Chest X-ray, PA view. Patient: 60 years old, sex M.
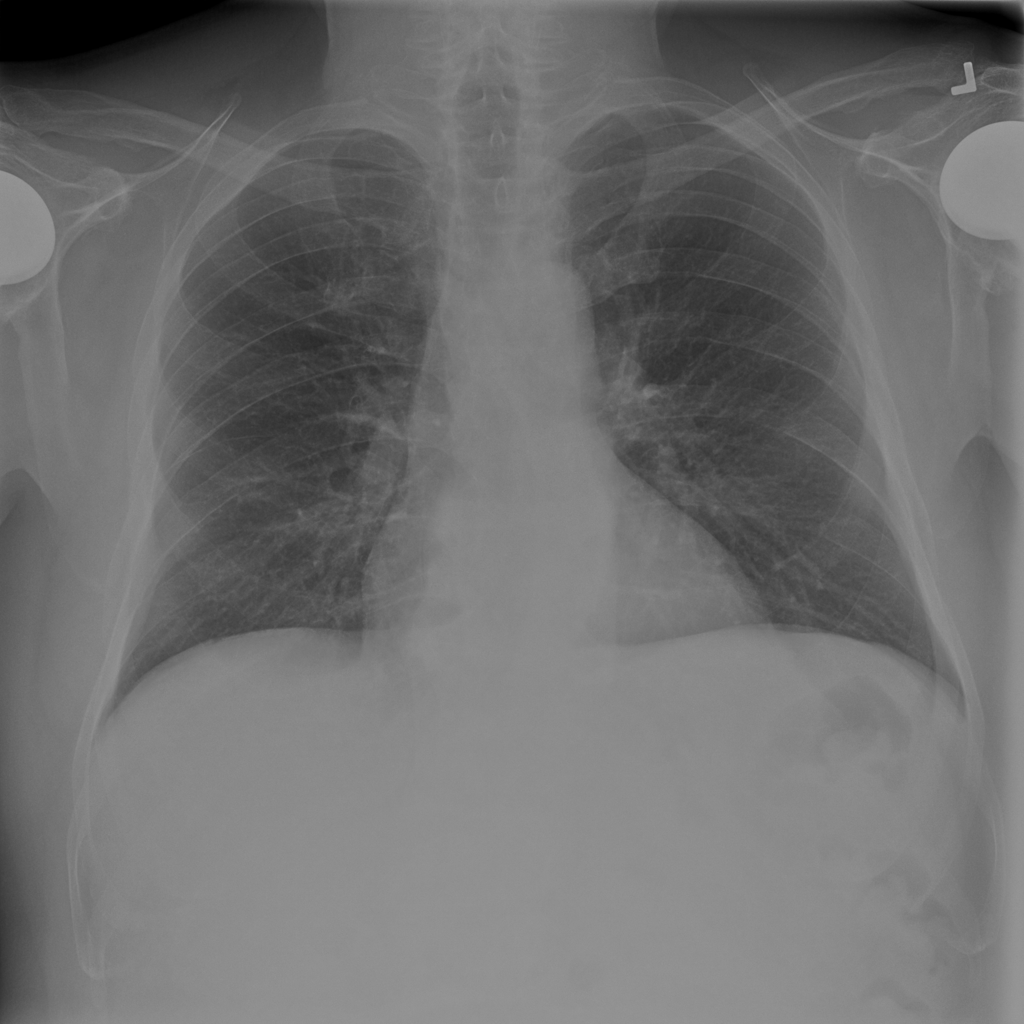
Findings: No Finding